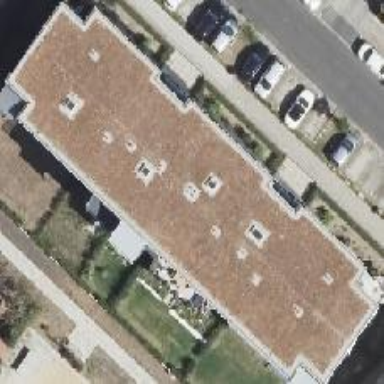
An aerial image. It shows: Residential building with gabled roof.